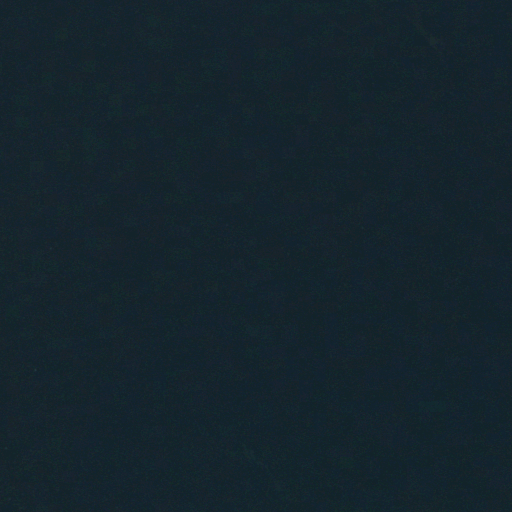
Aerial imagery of valley in Arizona named Pipeline Canyon containing only open water